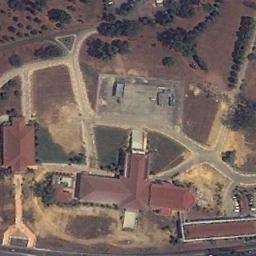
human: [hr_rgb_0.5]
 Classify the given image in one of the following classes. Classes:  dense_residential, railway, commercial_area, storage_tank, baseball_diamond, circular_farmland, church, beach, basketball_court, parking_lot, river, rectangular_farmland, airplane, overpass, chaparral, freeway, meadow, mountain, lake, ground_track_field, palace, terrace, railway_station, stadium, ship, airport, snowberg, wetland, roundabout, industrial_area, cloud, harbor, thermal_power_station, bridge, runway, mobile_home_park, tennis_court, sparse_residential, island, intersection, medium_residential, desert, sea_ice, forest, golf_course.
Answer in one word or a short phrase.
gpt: palace